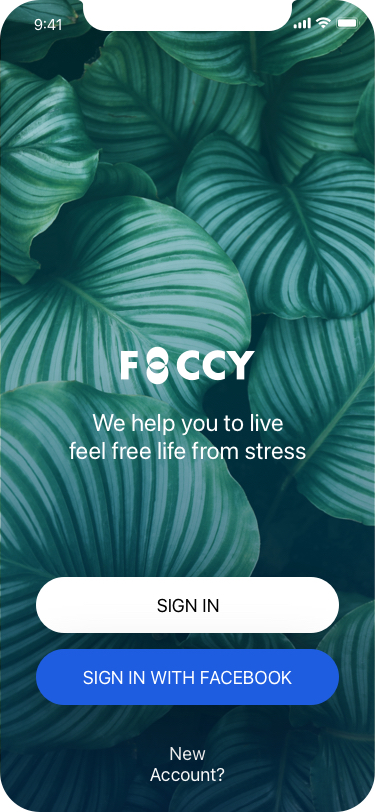
Text in this UI design:
New Account?
Sign In
Sign In with Facebook
We help you to live
feel free life from stress